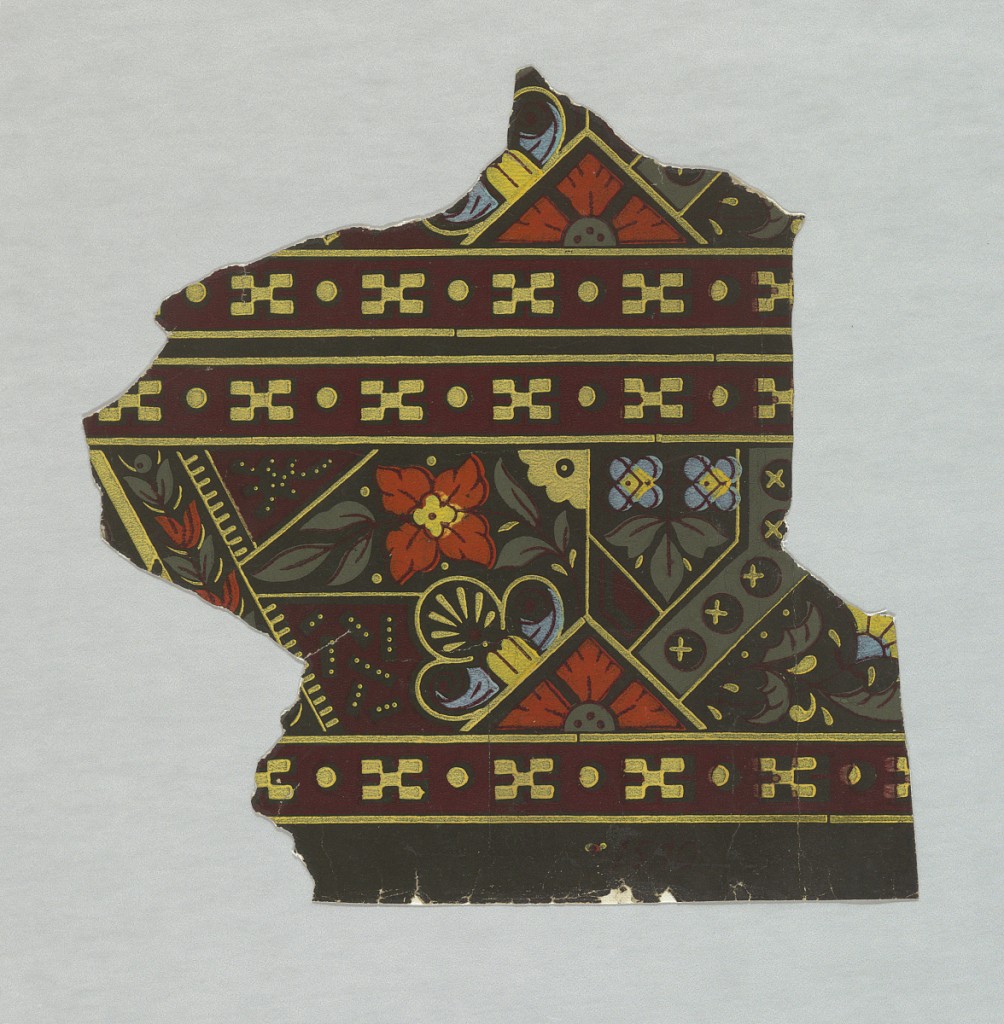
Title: Border
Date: ca. 1885
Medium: Machine-printed paper
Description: Small irregularly-shaped portion of a paper, probably a border, in a designof geometrical divisions set with flowers, in dark colors. Printed in red, black, yellow and green. Anglo-Japanesque in style.